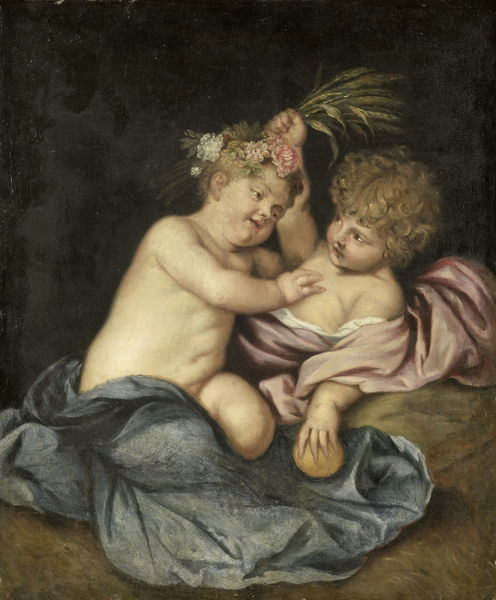
Titel: Twee spelende kinderen
Standort: Amsterdam
Institution: Rijksmuseum
Schlagwörter: enfant, jesus, angelot